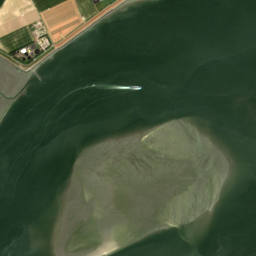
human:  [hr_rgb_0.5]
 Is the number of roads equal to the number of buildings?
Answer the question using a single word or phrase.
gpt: no

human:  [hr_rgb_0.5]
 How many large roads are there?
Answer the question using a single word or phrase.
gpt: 0

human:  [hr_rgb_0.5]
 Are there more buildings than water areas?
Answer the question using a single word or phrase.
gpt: yes

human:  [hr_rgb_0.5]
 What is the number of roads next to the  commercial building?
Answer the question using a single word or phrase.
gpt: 32

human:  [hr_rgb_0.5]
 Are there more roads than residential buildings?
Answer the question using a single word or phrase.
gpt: yes

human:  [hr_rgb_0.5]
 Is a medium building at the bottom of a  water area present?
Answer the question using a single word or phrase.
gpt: yes

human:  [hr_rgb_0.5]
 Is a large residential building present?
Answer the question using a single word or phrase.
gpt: no

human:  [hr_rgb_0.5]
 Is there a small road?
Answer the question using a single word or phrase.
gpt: yes

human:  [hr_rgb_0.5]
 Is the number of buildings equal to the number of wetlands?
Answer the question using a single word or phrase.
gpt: no

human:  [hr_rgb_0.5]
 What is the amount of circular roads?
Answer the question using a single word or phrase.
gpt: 0

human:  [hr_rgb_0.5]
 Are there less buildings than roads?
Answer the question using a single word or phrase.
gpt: yes

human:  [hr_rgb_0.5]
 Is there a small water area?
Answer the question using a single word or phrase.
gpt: yes

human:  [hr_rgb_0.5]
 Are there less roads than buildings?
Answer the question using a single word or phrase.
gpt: no

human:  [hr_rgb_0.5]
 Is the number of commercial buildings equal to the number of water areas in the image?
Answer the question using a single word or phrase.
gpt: no

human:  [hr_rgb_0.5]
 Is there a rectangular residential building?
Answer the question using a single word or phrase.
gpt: yes

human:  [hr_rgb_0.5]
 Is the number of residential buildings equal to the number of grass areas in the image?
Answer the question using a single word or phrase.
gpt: yes

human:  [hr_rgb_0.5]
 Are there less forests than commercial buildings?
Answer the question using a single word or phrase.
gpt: no

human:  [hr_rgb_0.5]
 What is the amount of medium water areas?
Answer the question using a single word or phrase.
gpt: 3

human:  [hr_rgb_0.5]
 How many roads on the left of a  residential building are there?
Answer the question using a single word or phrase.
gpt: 8

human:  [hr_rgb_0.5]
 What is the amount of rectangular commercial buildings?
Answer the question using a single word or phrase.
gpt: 1

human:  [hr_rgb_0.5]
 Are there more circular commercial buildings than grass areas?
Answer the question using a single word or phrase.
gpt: no

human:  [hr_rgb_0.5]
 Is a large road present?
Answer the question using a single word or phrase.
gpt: no

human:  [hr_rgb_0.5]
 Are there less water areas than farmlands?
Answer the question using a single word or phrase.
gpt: no

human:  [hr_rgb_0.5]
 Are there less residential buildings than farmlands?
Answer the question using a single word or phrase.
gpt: no

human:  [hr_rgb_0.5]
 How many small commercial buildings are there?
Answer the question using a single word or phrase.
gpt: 0

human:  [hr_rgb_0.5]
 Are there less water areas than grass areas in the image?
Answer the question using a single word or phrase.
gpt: yes

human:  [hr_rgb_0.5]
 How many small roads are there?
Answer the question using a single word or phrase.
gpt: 34

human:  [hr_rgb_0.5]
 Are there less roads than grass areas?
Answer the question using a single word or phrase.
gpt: no

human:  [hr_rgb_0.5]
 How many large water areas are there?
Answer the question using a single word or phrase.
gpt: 2

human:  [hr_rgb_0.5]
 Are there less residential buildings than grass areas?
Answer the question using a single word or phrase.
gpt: no

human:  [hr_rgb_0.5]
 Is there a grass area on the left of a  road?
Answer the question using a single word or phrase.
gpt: yes

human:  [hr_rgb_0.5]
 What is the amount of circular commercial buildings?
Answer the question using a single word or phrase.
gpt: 1

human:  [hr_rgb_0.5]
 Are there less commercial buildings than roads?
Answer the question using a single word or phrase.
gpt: yes

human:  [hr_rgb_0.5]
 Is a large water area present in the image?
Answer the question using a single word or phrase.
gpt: yes

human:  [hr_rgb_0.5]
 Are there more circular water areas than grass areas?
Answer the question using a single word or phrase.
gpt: no

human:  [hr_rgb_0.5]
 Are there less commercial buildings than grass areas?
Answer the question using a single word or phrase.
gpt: yes